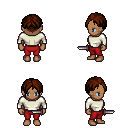
a pixel art fantasy rpg character, female body template, human, dark skin, white long-sleeve shirt, red pants, brown parted hairstyle, dagger, four views (front, back, left, right), 2x2 character sprite sheet, small pixel art, hard edges, no anti-aliasing